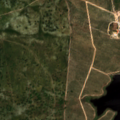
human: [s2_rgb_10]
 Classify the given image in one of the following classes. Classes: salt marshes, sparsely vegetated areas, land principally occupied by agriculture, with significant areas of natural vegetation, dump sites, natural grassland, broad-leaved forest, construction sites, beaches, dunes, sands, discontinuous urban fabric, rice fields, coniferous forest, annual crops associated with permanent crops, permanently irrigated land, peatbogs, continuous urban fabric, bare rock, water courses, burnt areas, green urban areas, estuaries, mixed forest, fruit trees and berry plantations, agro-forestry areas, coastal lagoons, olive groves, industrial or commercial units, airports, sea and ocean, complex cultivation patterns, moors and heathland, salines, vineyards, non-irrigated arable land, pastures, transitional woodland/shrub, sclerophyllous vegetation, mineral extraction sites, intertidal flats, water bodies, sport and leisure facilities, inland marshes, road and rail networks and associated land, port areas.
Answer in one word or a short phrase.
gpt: continuous urban fabric